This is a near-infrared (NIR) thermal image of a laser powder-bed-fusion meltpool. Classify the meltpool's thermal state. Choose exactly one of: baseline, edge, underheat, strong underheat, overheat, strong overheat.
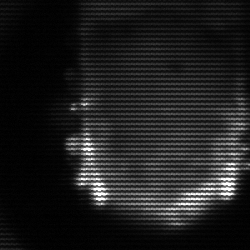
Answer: baseline